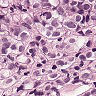
Metastatic tissue present: yes